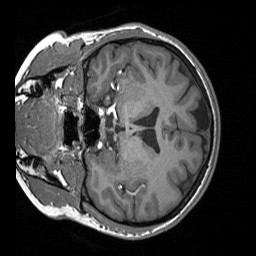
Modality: T1w
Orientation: coronal
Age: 24
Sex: female
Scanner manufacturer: siemens
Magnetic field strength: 3 T
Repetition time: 1.56 s
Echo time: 0.00207 s